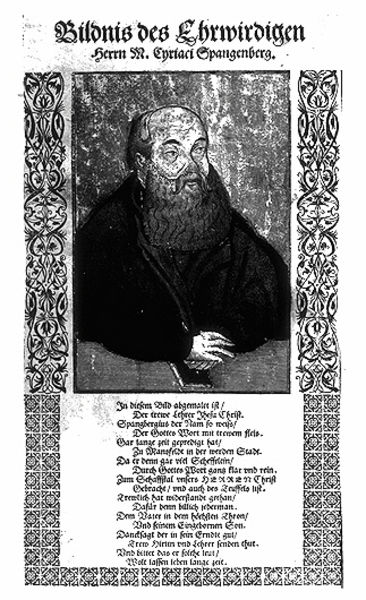
Titel: Bildnis des Criacus Spangenberg
Künstler: Gabriel Schnellboltz
Institution: (Seriendruck)
Schlagwörter: hand, mann, weiß, sitzen, mund, nase, ohr, schwarz, skizze, stirn, tisch, zeichnung, blick, muster, ornament, anzug, bart, augen, bibel, falten, kragen, rahmen, bildnis, hände, portrait, porträt, geistlicher, gewand, haare, kutte, mantel, vater, blatt, girlande, augenbrauen, gotik, holzschnitt, schrift, papier, graphik, rand, inschrift, glatze, dekor, floral, verzierung, robe, deutsch, name, buch, druck, radierung, stich, seite, text, beten, halbglatze, ranke, buchdruck, buchseite, gedicht, gsicht, mönch, verse, florales muster, tetx, bert, gebetbuchstirn, oraetlaoberra, 1540, spangenberg, ehrwidrigen, ehrwürdiger, erhwürdig, vingette, bildnis des ehrwirdigen